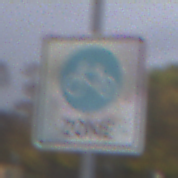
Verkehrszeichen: BeginnFahrradzone
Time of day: MorningAfternoon
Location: Outdoor (Urban)
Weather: PartlyCloudy
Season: NotSpecified
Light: Natural